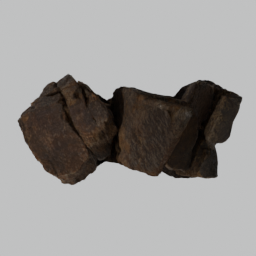
Label: nature